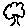
Label: tree